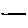
Label: line